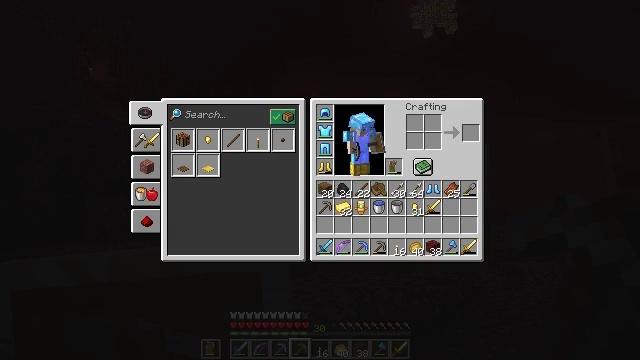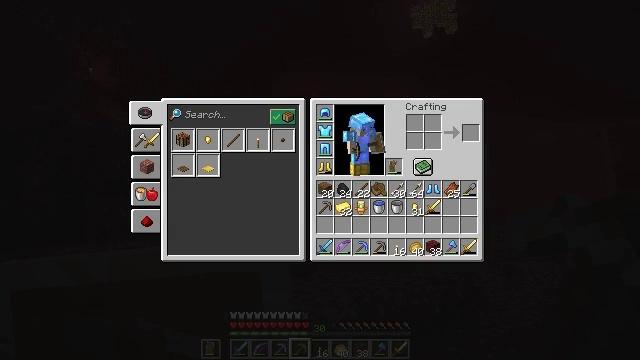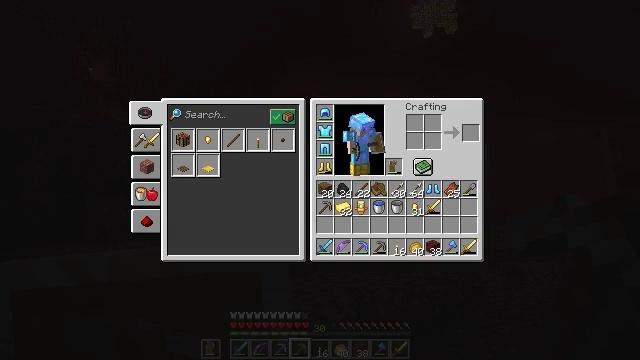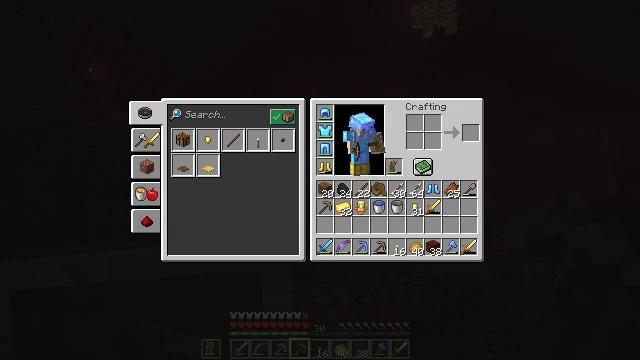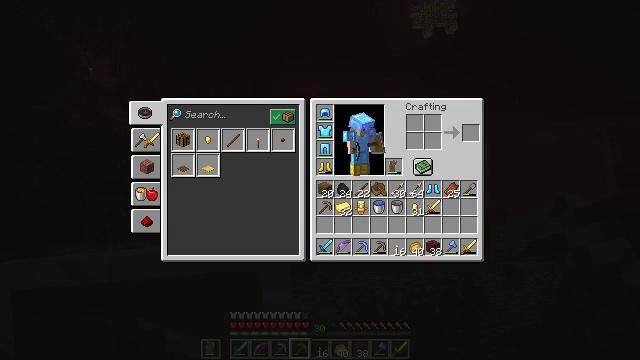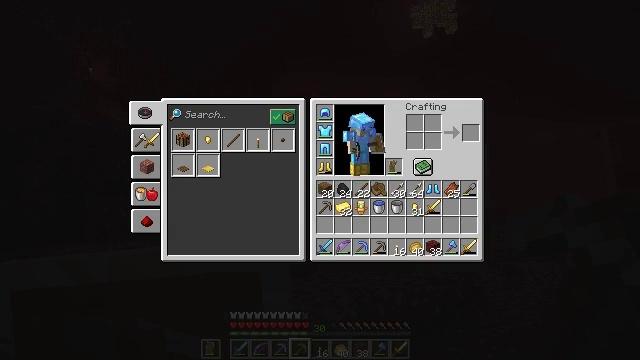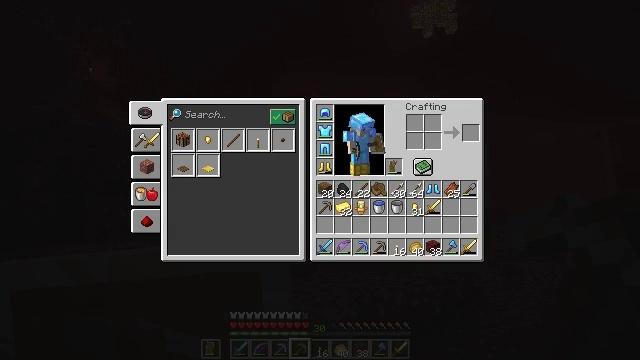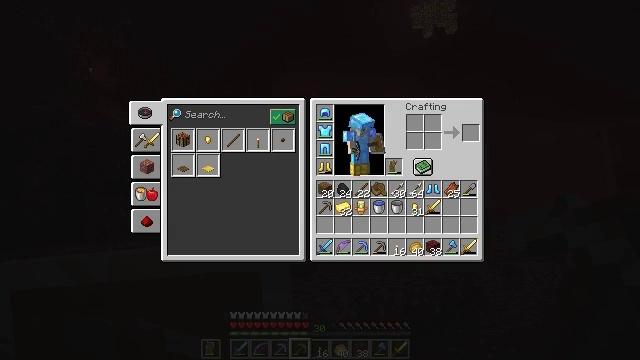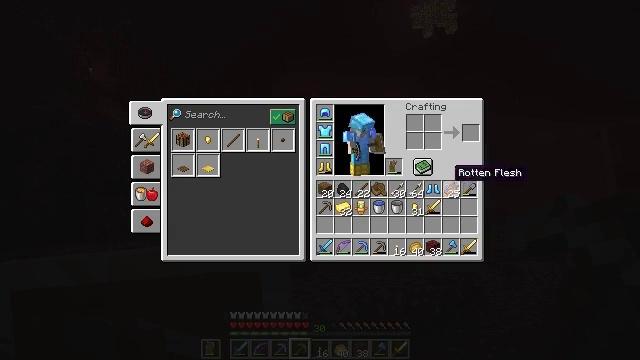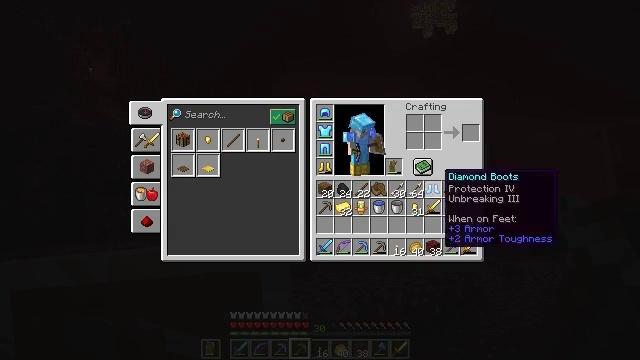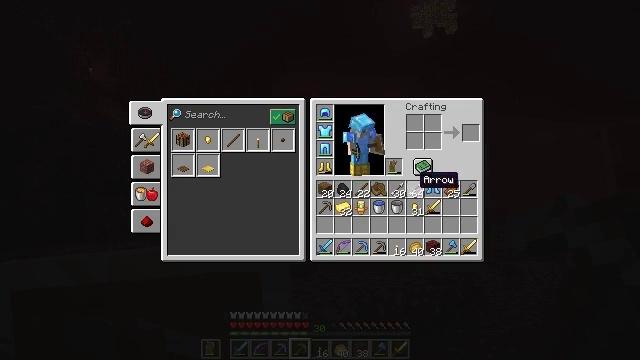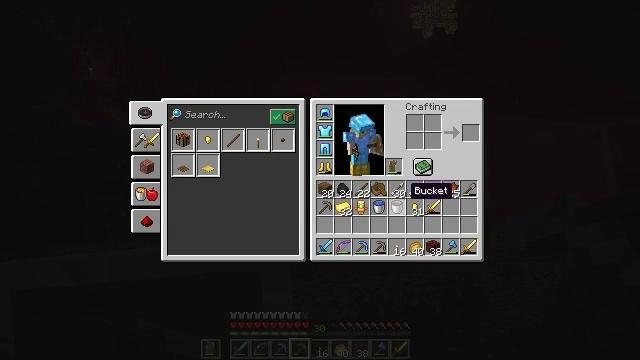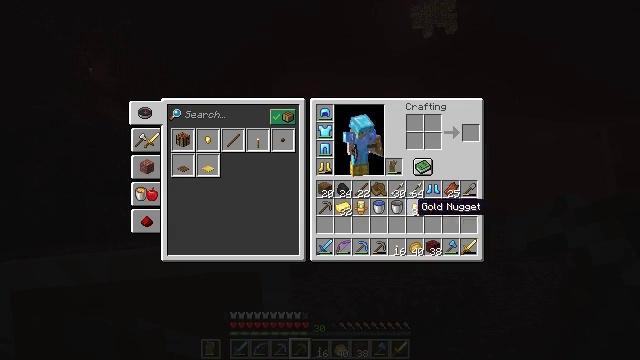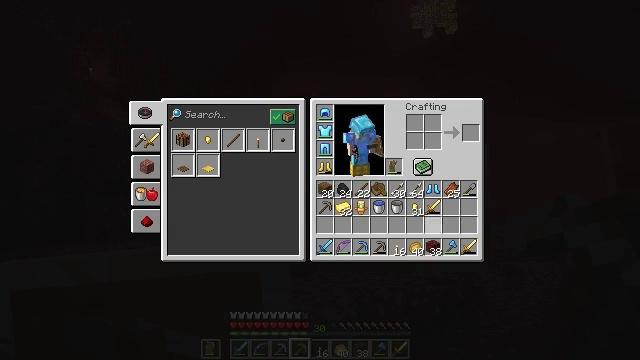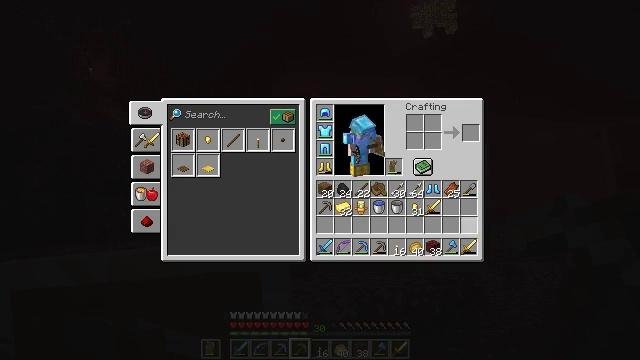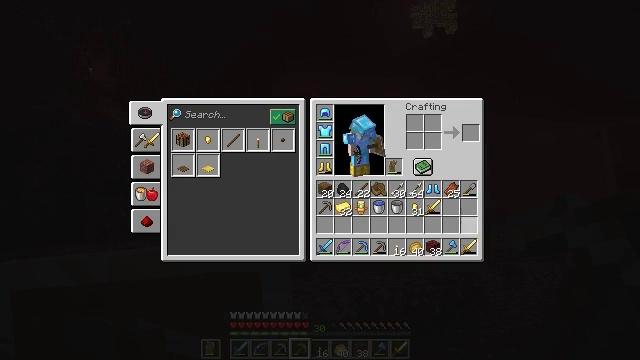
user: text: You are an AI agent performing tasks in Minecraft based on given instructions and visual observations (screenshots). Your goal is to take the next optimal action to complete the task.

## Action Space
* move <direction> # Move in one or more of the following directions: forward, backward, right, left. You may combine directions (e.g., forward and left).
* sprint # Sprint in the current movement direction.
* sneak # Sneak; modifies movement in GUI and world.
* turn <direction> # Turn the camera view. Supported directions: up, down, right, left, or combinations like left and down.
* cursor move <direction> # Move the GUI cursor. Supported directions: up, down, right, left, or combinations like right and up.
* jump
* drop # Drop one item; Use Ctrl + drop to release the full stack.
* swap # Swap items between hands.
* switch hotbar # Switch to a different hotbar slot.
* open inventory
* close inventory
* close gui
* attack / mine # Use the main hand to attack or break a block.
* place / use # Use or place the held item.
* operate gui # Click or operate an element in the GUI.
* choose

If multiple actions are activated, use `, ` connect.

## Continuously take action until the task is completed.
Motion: motion action
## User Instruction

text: Mine the netherrack in the Nether.
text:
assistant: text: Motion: no_op
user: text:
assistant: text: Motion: no_op
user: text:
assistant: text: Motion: no_op
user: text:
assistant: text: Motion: no_op
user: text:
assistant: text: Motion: no_op
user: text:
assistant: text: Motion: no_op
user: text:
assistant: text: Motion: no_op
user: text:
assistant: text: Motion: cursor move down
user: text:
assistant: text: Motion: cursor move left
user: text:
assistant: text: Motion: cursor move left
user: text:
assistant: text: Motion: cursor move left and down
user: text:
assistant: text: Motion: cursor move right and down
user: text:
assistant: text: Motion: cursor move right and down
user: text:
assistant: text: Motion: cursor move right
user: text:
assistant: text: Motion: no_op
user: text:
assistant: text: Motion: cursor move down
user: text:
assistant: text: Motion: no_op
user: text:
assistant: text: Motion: no_op
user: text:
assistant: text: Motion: no_op
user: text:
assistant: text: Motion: cursor move left and up
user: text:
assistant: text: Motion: cursor move left and up
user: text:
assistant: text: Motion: no_op
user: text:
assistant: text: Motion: no_op
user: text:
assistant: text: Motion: no_op
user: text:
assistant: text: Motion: no_op
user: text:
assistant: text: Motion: no_op
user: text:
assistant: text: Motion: no_op
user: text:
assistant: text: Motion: turn left and down
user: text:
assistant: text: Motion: turn left and down
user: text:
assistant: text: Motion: turn left and down